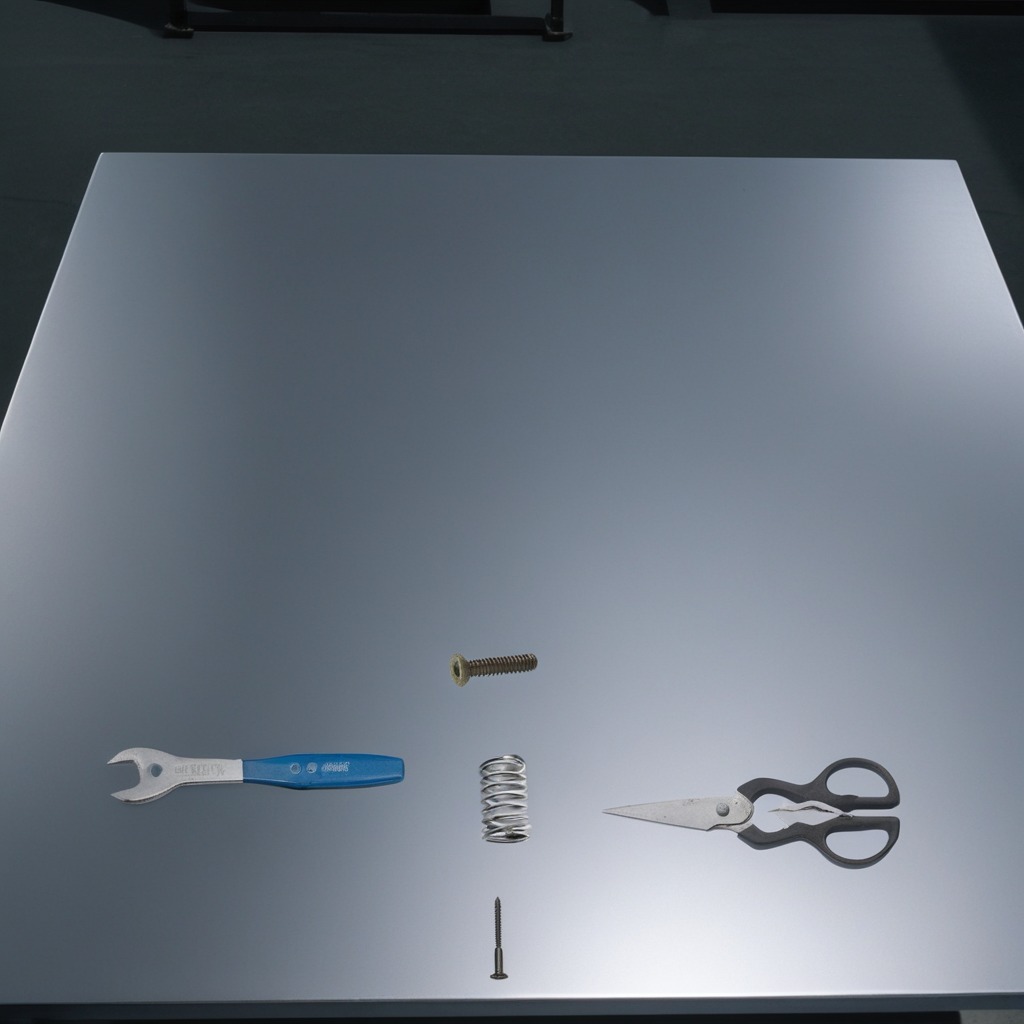
A metal machine screw, an iron nail, a coiled metal spring, a pair of scissors, and a wrench are lying on the tabletop.